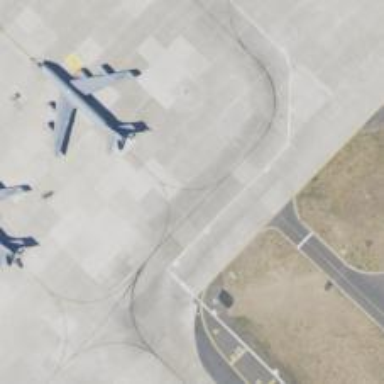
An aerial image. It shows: View of taxiway at the airport.